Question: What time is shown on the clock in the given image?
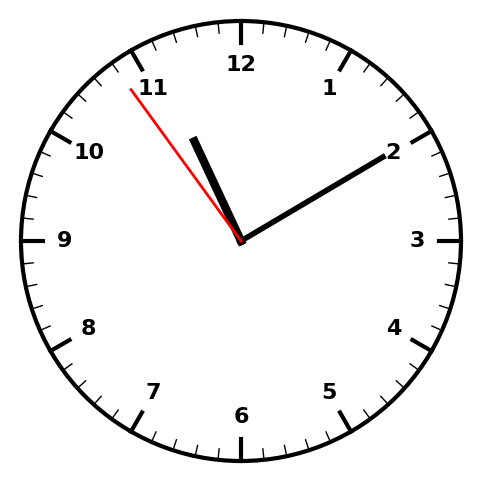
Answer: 11:09:54